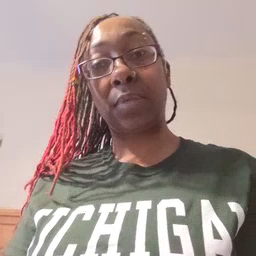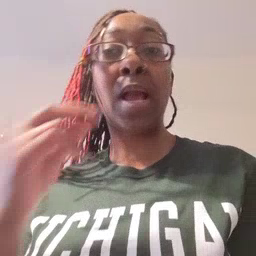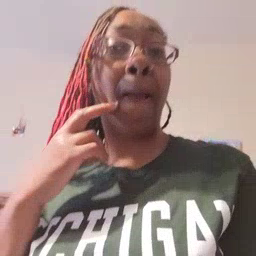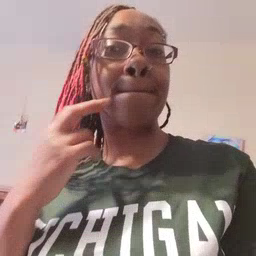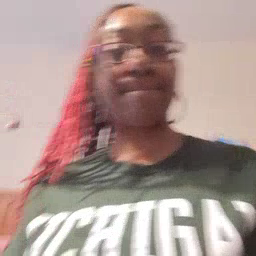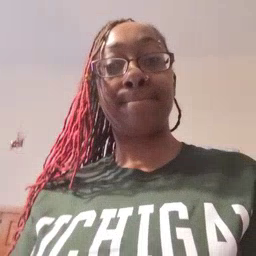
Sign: gum